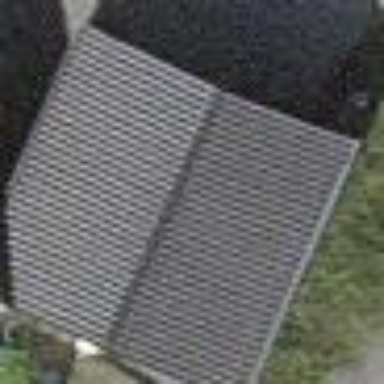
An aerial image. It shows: Carport building.